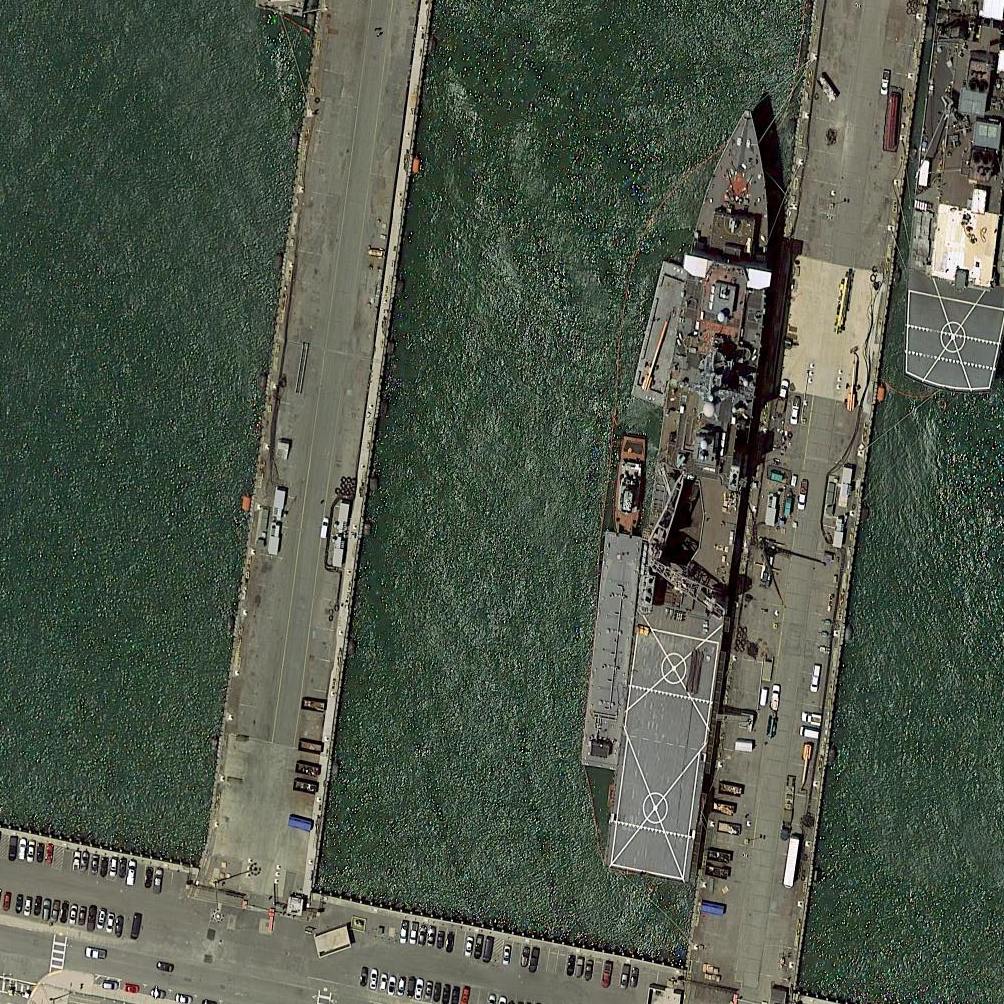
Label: combat